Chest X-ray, PA view. Patient: 69 years old, sex M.
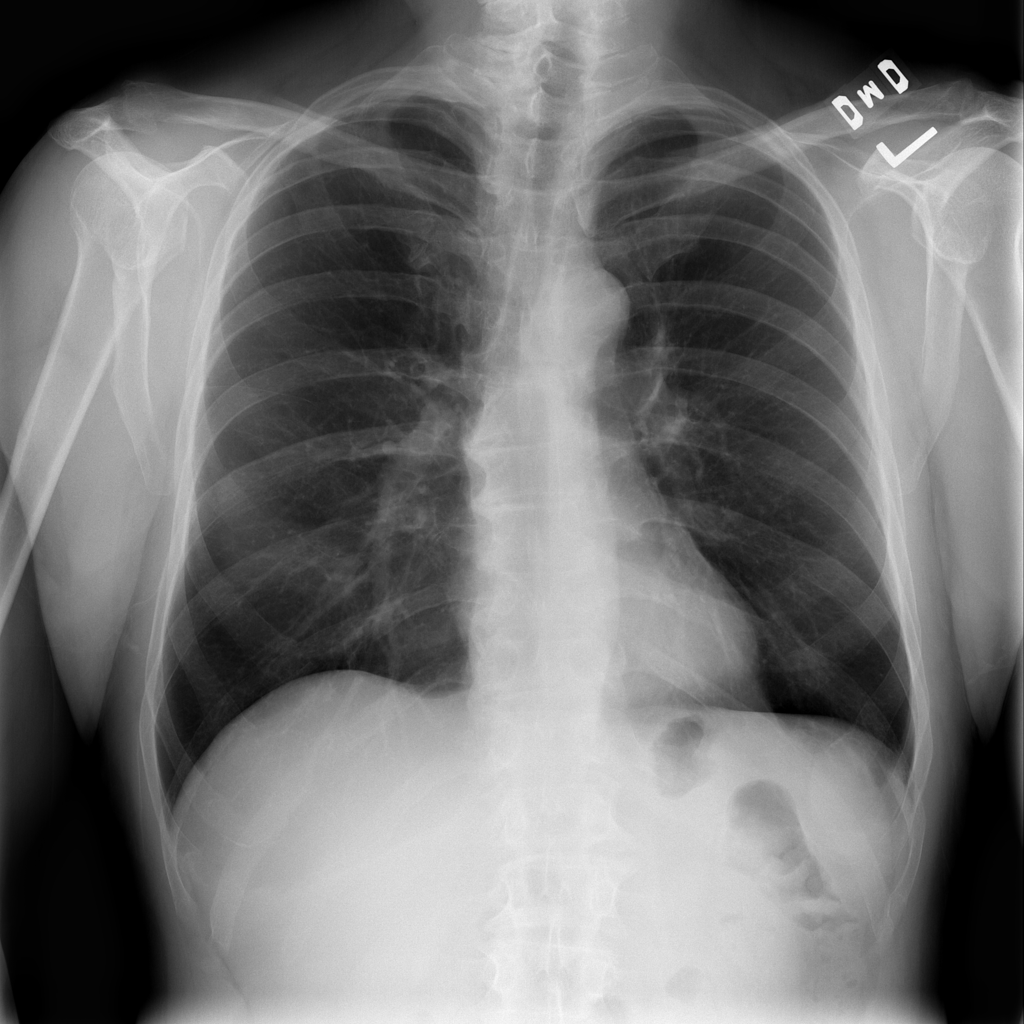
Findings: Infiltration